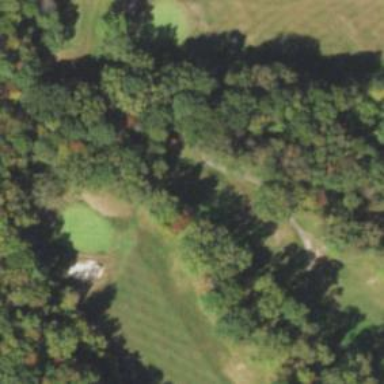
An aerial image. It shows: Golf tee on grassy land.